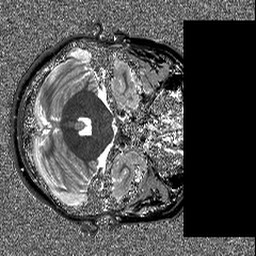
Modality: T1map
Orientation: axial
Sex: female